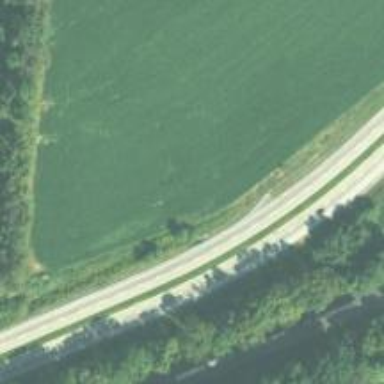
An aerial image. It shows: Primary highway that is also expressway.